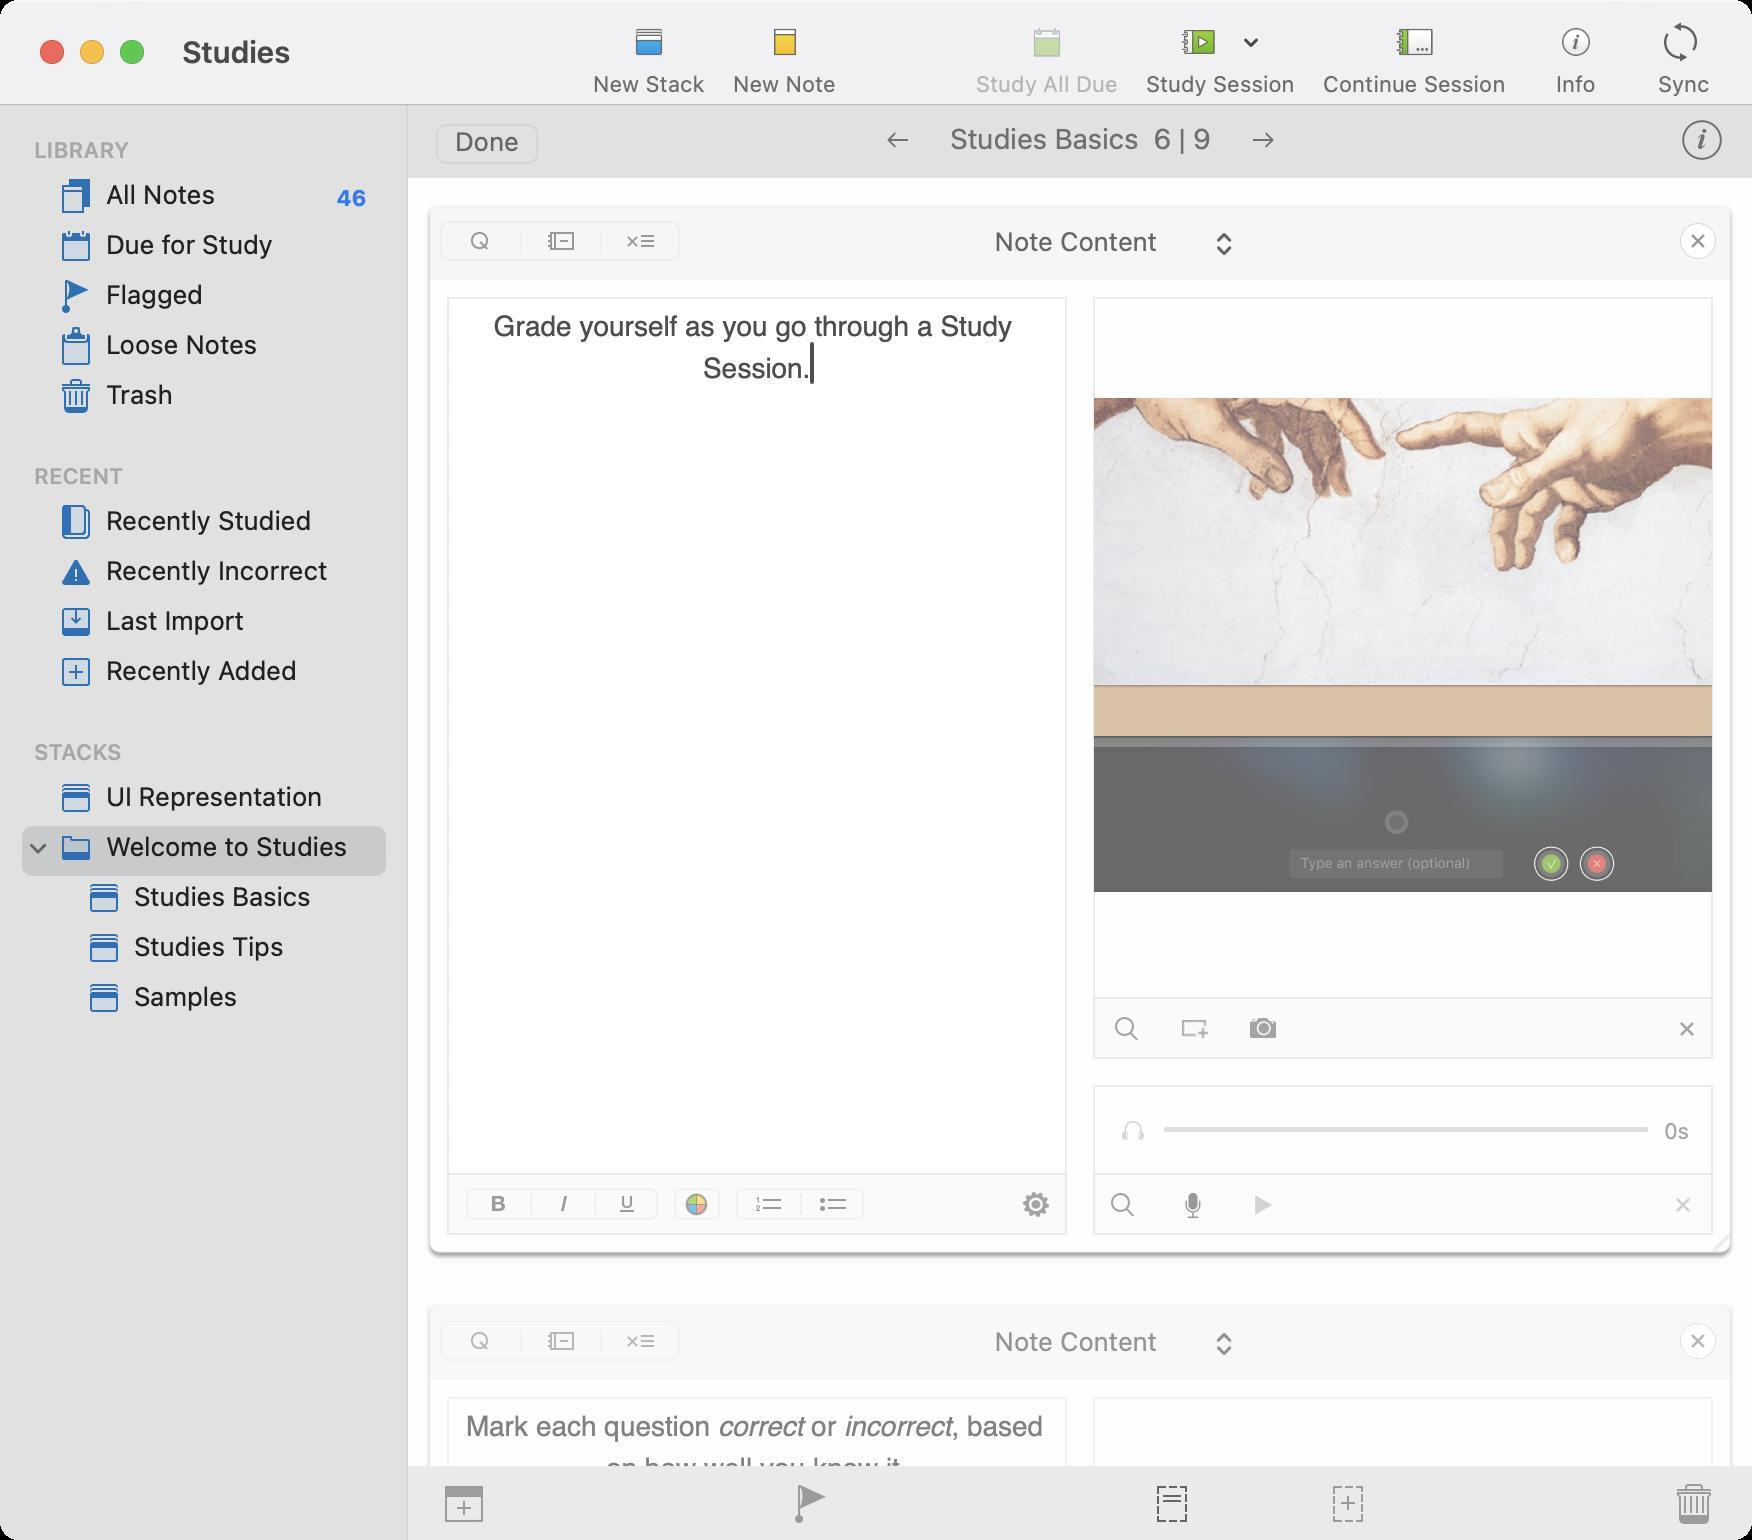
Accessibility tree:
{"name": "Studies", "role": "AXWindow", "description": null, "role_description": "standard window", "value": null, "position": "304.00;42.00", "size": "876;770", "children": [{"name": null, "role": "AXSplitGroup", "description": null, "role_description": "split group", "value": null, "position": "0.00;52.00", "size": "876;718", "children": [{"name": null, "role": "AXScrollArea", "description": null, "role_description": "scroll area", "value": null, "position": "1.00;52.00", "size": "202;719", "children": [{"name": null, "role": "AXOutline", "description": null, "role_description": "outline", "value": null, "position": "1.00;52.00", "size": "202;719", "children": [{"name": null, "role": "AXRow", "description": null, "role_description": "outline row", "value": null, "position": "1.00;62.00", "size": "202;25", "children": [{"name": null, "role": "AXCell", "description": null, "role_description": "cell", "value": null, "position": "11.00;62.00", "size": "182;25", "children": [{"name": null, "role": "AXStaticText", "description": null, "role_description": "text", "value": "LIBRARY", "position": "15.00;65.00", "size": "186;17", "children": []}]}]}, {"name": null, "role": "AXRow", "description": null, "role_description": "outline row", "value": null, "position": "1.00;87.00", "size": "202;25", "children": [{"name": null, "role": "AXCell", "description": null, "role_description": "cell", "value": null, "position": "11.00;87.00", "size": "182;25", "children": [{"name": null, "role": "AXImage", "description": "", "role_description": "image", "value": null, "position": "28.00;88.00", "size": "20;20", "children": []}, {"name": null, "role": "AXStaticText", "description": null, "role_description": "text", "value": "All Notes", "position": "51.00;89.00", "size": "116;16", "children": []}, {"name": null, "role": "AXStaticText", "description": null, "role_description": "text", "value": "46", "position": "166.50;92.00", "size": "20;14", "children": []}, {"name": null, "role": "AXGroup", "description": null, "role_description": "group", "value": null, "position": "124.00;89.00", "size": "63;16", "children": [{"name": null, "role": "AXButton", "description": "STUDY DUE", "role_description": "button", "value": null, "position": "124.00;89.00", "size": "63;16", "children": []}]}, {"name": "", "role": "AXButton", "description": null, "role_description": "button", "value": null, "position": "28.00;89.00", "size": "20;19", "children": []}]}]}, {"name": null, "role": "AXRow", "description": null, "role_description": "outline row", "value": null, "position": "1.00;112.00", "size": "202;25", "children": [{"name": null, "role": "AXCell", "description": null, "role_description": "cell", "value": null, "position": "11.00;112.00", "size": "182;25", "children": [{"name": null, "role": "AXImage", "description": "", "role_description": "image", "value": null, "position": "28.00;113.00", "size": "20;20", "children": []}, {"name": null, "role": "AXStaticText", "description": null, "role_description": "text", "value": "Due for Study", "position": "51.00;114.00", "size": "131;16", "children": []}, {"name": null, "role": "AXStaticText", "description": null, "role_description": "text", "value": "", "position": "182.00;117.00", "size": "4;14", "children": []}, {"name": null, "role": "AXGroup", "description": null, "role_description": "group", "value": null, "position": "145.00;114.00", "size": "42;16", "children": [{"name": null, "role": "AXButton", "description": "STUDY", "role_description": "button", "value": null, "position": "145.00;114.00", "size": "42;16", "children": []}]}, {"name": "", "role": "AXButton", "description": null, "role_description": "button", "value": null, "position": "28.00;114.00", "size": "20;19", "children": []}]}]}, {"name": null, "role": "AXRow", "description": null, "role_description": "outline row", "value": null, "position": "1.00;137.00", "size": "202;25", "children": [{"name": null, "role": "AXCell", "description": null, "role_description": "cell", "value": null, "position": "11.00;137.00", "size": "182;25", "children": [{"name": null, "role": "AXImage", "description": "", "role_description": "image", "value": null, "position": "28.00;138.00", "size": "20;20", "children": []}, {"name": null, "role": "AXStaticText", "description": null, "role_description": "text", "value": "Flagged", "position": "51.00;139.00", "size": "131;16", "children": []}, {"name": null, "role": "AXStaticText", "description": null, "role_description": "text", "value": "", "position": "182.00;142.00", "size": "4;14", "children": []}, {"name": null, "role": "AXGroup", "description": null, "role_description": "group", "value": null, "position": "145.00;139.00", "size": "42;16", "children": [{"name": null, "role": "AXButton", "description": "STUDY", "role_description": "button", "value": null, "position": "145.00;139.00", "size": "42;16", "children": []}]}, {"name": "", "role": "AXButton", "description": null, "role_description": "button", "value": null, "position": "28.00;139.00", "size": "20;19", "children": []}]}]}, {"name": null, "role": "AXRow", "description": null, "role_description": "outline row", "value": null, "position": "1.00;162.00", "size": "202;25", "children": [{"name": null, "role": "AXCell", "description": null, "role_description": "cell", "value": null, "position": "11.00;162.00", "size": "182;25", "children": [{"name": null, "role": "AXImage", "description": "", "role_description": "image", "value": null, "position": "28.00;163.00", "size": "20;20", "children": []}, {"name": null, "role": "AXStaticText", "description": null, "role_description": "text", "value": "Loose Notes", "position": "51.00;164.00", "size": "131;16", "children": []}, {"name": null, "role": "AXStaticText", "description": null, "role_description": "text", "value": "", "position": "182.00;167.00", "size": "4;14", "children": []}, {"name": null, "role": "AXGroup", "description": null, "role_description": "group", "value": null, "position": "145.00;164.00", "size": "42;16", "children": [{"name": null, "role": "AXButton", "description": "STUDY", "role_description": "button", "value": null, "position": "145.00;164.00", "size": "42;16", "children": []}]}, {"name": "", "role": "AXButton", "description": null, "role_description": "button", "value": null, "position": "28.00;164.00", "size": "20;19", "children": []}]}]}, {"name": null, "role": "AXRow", "description": null, "role_description": "outline row", "value": null, "position": "1.00;187.00", "size": "202;25", "children": [{"name": null, "role": "AXCell", "description": null, "role_description": "cell", "value": null, "position": "11.00;187.00", "size": "182;25", "children": [{"name": null, "role": "AXImage", "description": "", "role_description": "image", "value": null, "position": "28.00;188.00", "size": "20;20", "children": []}, {"name": null, "role": "AXStaticText", "description": null, "role_description": "text", "value": "Trash", "position": "51.00;189.00", "size": "131;16", "children": []}, {"name": null, "role": "AXStaticText", "description": null, "role_description": "text", "value": "", "position": "182.00;192.00", "size": "4;14", "children": []}, {"name": null, "role": "AXGroup", "description": null, "role_description": "group", "value": null, "position": "145.00;189.00", "size": "42;16", "children": [{"name": null, "role": "AXButton", "description": "STUDY", "role_description": "button", "value": null, "position": "145.00;189.00", "size": "42;16", "children": []}]}, {"name": "", "role": "AXButton", "description": null, "role_description": "button", "value": null, "position": "28.00;189.00", "size": "20;19", "children": []}]}]}, {"name": null, "role": "AXRow", "description": null, "role_description": "outline row", "value": null, "position": "1.00;225.00", "size": "202;25", "children": [{"name": null, "role": "AXCell", "description": null, "role_description": "cell", "value": null, "position": "11.00;225.00", "size": "182;25", "children": [{"name": null, "role": "AXStaticText", "description": null, "role_description": "text", "value": "RECENT", "position": "15.00;228.00", "size": "186;17", "children": []}]}]}, {"name": null, "role": "AXRow", "description": null, "role_description": "outline row", "value": null, "position": "1.00;250.00", "size": "202;25", "children": [{"name": null, "role": "AXCell", "description": null, "role_description": "cell", "value": null, "position": "11.00;250.00", "size": "182;25", "children": [{"name": null, "role": "AXImage", "description": "", "role_description": "image", "value": null, "position": "28.00;251.00", "size": "20;20", "children": []}, {"name": null, "role": "AXStaticText", "description": null, "role_description": "text", "value": "Recently Studied", "position": "51.00;252.00", "size": "131;16", "children": []}, {"name": null, "role": "AXStaticText", "description": null, "role_description": "text", "value": "", "position": "182.00;255.00", "size": "4;14", "children": []}, {"name": null, "role": "AXGroup", "description": null, "role_description": "group", "value": null, "position": "145.00;252.00", "size": "42;16", "children": [{"name": null, "role": "AXButton", "description": "STUDY", "role_description": "button", "value": null, "position": "145.00;252.00", "size": "42;16", "children": []}]}, {"name": "", "role": "AXButton", "description": null, "role_description": "button", "value": null, "position": "28.00;252.00", "size": "20;19", "children": []}]}]}, {"name": null, "role": "AXRow", "description": null, "role_description": "outline row", "value": null, "position": "1.00;275.00", "size": "202;25", "children": [{"name": null, "role": "AXCell", "description": null, "role_description": "cell", "value": null, "position": "11.00;275.00", "size": "182;25", "children": [{"name": null, "role": "AXImage", "description": "", "role_description": "image", "value": null, "position": "28.00;276.00", "size": "20;20", "children": []}, {"name": null, "role": "AXStaticText", "description": null, "role_description": "text", "value": "Recently Incorrect", "position": "51.00;277.00", "size": "131;16", "children": []}, {"name": null, "role": "AXStaticText", "description": null, "role_description": "text", "value": "", "position": "182.00;280.00", "size": "4;14", "children": []}, {"name": null, "role": "AXGroup", "description": null, "role_description": "group", "value": null, "position": "145.00;277.00", "size": "42;16", "children": [{"name": null, "role": "AXButton", "description": "STUDY", "role_description": "button", "value": null, "position": "145.00;277.00", "size": "42;16", "children": []}]}, {"name": "", "role": "AXButton", "description": null, "role_description": "button", "value": null, "position": "28.00;277.00", "size": "20;19", "children": []}]}]}, {"name": null, "role": "AXRow", "description": null, "role_description": "outline row", "value": null, "position": "1.00;300.00", "size": "202;25", "children": [{"name": null, "role": "AXCell", "description": null, "role_description": "cell", "value": null, "position": "11.00;300.00", "size": "182;25", "children": [{"name": null, "role": "AXImage", "description": "", "role_description": "image", "value": null, "position": "28.00;301.00", "size": "20;20", "children": []}, {"name": null, "role": "AXStaticText", "description": null, "role_description": "text", "value": "Last Import", "position": "51.00;302.00", "size": "131;16", "children": []}, {"name": null, "role": "AXStaticText", "description": null, "role_description": "text", "value": "", "position": "182.00;305.00", "size": "4;14", "children": []}, {"name": null, "role": "AXGroup", "description": null, "role_description": "group", "value": null, "position": "145.00;302.00", "size": "42;16", "children": [{"name": null, "role": "AXButton", "description": "STUDY", "role_description": "button", "value": null, "position": "145.00;302.00", "size": "42;16", "children": []}]}, {"name": "", "role": "AXButton", "description": null, "role_description": "button", "value": null, "position": "28.00;302.00", "size": "20;19", "children": []}]}]}, {"name": null, "role": "AXRow", "description": null, "role_description": "outline row", "value": null, "position": "1.00;325.00", "size": "202;25", "children": [{"name": null, "role": "AXCell", "description": null, "role_description": "cell", "value": null, "position": "11.00;325.00", "size": "182;25", "children": [{"name": null, "role": "AXImage", "description": "", "role_description": "image", "value": null, "position": "28.00;326.00", "size": "20;20", "children": []}, {"name": null, "role": "AXStaticText", "description": null, "role_description": "text", "value": "Recently Added", "position": "51.00;327.00", "size": "131;16", "children": []}, {"name": null, "role": "AXStaticText", "description": null, "role_description": "text", "value": "", "position": "182.00;330.00", "size": "4;14", "children": []}, {"name": null, "role": "AXGroup", "description": null, "role_description": "group", "value": null, "position": "145.00;327.00", "size": "42;16", "children": [{"name": null, "role": "AXButton", "description": "STUDY", "role_description": "button", "value": null, "position": "145.00;327.00", "size": "42;16", "children": []}]}, {"name": "", "role": "AXButton", "description": null, "role_description": "button", "value": null, "position": "28.00;327.00", "size": "20;19", "children": []}]}]}, {"name": null, "role": "AXRow", "description": null, "role_description": "outline row", "value": null, "position": "1.00;363.00", "size": "202;25", "children": [{"name": null, "role": "AXCell", "description": null, "role_description": "cell", "value": null, "position": "11.00;363.00", "size": "182;25", "children": [{"name": null, "role": "AXStaticText", "description": null, "role_description": "text", "value": "STACKS", "position": "15.00;366.00", "size": "186;17", "children": []}]}]}, {"name": null, "role": "AXRow", "description": null, "role_description": "outline row", "value": null, "position": "1.00;388.00", "size": "202;25", "children": [{"name": null, "role": "AXCell", "description": null, "role_description": "cell", "value": null, "position": "11.00;388.00", "size": "182;25", "children": [{"name": null, "role": "AXImage", "description": "", "role_description": "image", "value": null, "position": "28.00;389.00", "size": "20;20", "children": []}, {"name": null, "role": "AXStaticText", "description": null, "role_description": "text", "value": "UI Representation", "position": "51.00;390.00", "size": "131;16", "children": []}, {"name": null, "role": "AXStaticText", "description": null, "role_description": "text", "value": "", "position": "182.00;393.00", "size": "4;14", "children": []}, {"name": null, "role": "AXGroup", "description": null, "role_description": "group", "value": null, "position": "145.00;390.00", "size": "42;16", "children": [{"name": null, "role": "AXButton", "description": "STUDY", "role_description": "button", "value": null, "position": "145.00;390.00", "size": "42;16", "children": []}]}, {"name": "", "role": "AXButton", "description": null, "role_description": "button", "value": null, "position": "28.00;390.00", "size": "20;19", "children": []}]}]}, {"name": null, "role": "AXRow", "description": null, "role_description": "outline row", "value": null, "position": "1.00;413.00", "size": "202;25", "children": [{"name": null, "role": "AXCell", "description": null, "role_description": "cell", "value": null, "position": "11.00;413.00", "size": "182;25", "children": [{"name": null, "role": "AXImage", "description": "", "role_description": "image", "value": null, "position": "28.00;414.00", "size": "20;20", "children": []}, {"name": null, "role": "AXStaticText", "description": null, "role_description": "text", "value": "Welcome to Studies", "position": "51.00;415.00", "size": "131;16", "children": []}, {"name": null, "role": "AXStaticText", "description": null, "role_description": "text", "value": "", "position": "182.00;418.00", "size": "4;14", "children": []}, {"name": null, "role": "AXGroup", "description": null, "role_description": "group", "value": null, "position": "145.00;415.00", "size": "42;16", "children": [{"name": null, "role": "AXButton", "description": "STUDY", "role_description": "button", "value": null, "position": "145.00;415.00", "size": "42;16", "children": []}]}, {"name": "", "role": "AXButton", "description": null, "role_description": "button", "value": null, "position": "28.00;415.00", "size": "20;19", "children": []}, {"name": null, "role": "AXDisclosureTriangle", "description": null, "role_description": "disclosure triangle", "value": 1, "position": "13.00;413.00", "size": "13;25", "children": []}]}]}, {"name": null, "role": "AXRow", "description": null, "role_description": "outline row", "value": null, "position": "1.00;438.00", "size": "202;25", "children": [{"name": null, "role": "AXCell", "description": null, "role_description": "cell", "value": null, "position": "11.00;438.00", "size": "182;25", "children": [{"name": null, "role": "AXImage", "description": "", "role_description": "image", "value": null, "position": "42.00;439.00", "size": "20;20", "children": []}, {"name": null, "role": "AXStaticText", "description": null, "role_description": "text", "value": "Studies Basics", "position": "65.00;440.00", "size": "117;16", "children": []}, {"name": null, "role": "AXStaticText", "description": null, "role_description": "text", "value": "", "position": "182.00;443.00", "size": "4;14", "children": []}, {"name": null, "role": "AXGroup", "description": null, "role_description": "group", "value": null, "position": "145.00;440.00", "size": "42;16", "children": [{"name": null, "role": "AXButton", "description": "STUDY", "role_description": "button", "value": null, "position": "145.00;440.00", "size": "42;16", "children": []}]}, {"name": "", "role": "AXButton", "description": null, "role_description": "button", "value": null, "position": "42.00;440.00", "size": "20;19", "children": []}]}]}, {"name": null, "role": "AXRow", "description": null, "role_description": "outline row", "value": null, "position": "1.00;463.00", "size": "202;25", "children": [{"name": null, "role": "AXCell", "description": null, "role_description": "cell", "value": null, "position": "11.00;463.00", "size": "182;25", "children": [{"name": null, "role": "AXImage", "description": "", "role_description": "image", "value": null, "position": "42.00;464.00", "size": "20;20", "children": []}, {"name": null, "role": "AXStaticText", "description": null, "role_description": "text", "value": "Studies Tips", "position": "65.00;465.00", "size": "117;16", "children": []}, {"name": null, "role": "AXStaticText", "description": null, "role_description": "text", "value": "", "position": "182.00;468.00", "size": "4;14", "children": []}, {"name": null, "role": "AXGroup", "description": null, "role_description": "group", "value": null, "position": "145.00;465.00", "size": "42;16", "children": [{"name": null, "role": "AXButton", "description": "STUDY", "role_description": "button", "value": null, "position": "145.00;465.00", "size": "42;16", "children": []}]}, {"name": "", "role": "AXButton", "description": null, "role_description": "button", "value": null, "position": "42.00;465.00", "size": "20;19", "children": []}]}]}, {"name": null, "role": "AXRow", "description": null, "role_description": "outline row", "value": null, "position": "1.00;488.00", "size": "202;25", "children": [{"name": null, "role": "AXCell", "description": null, "role_description": "cell", "value": null, "position": "11.00;488.00", "size": "182;25", "children": [{"name": null, "role": "AXImage", "description": "", "role_description": "image", "value": null, "position": "42.00;489.00", "size": "20;20", "children": []}, {"name": null, "role": "AXStaticText", "description": null, "role_description": "text", "value": "Samples", "position": "65.00;490.00", "size": "117;16", "children": []}, {"name": null, "role": "AXStaticText", "description": null, "role_description": "text", "value": "", "position": "182.00;493.00", "size": "4;14", "children": []}, {"name": null, "role": "AXGroup", "description": null, "role_description": "group", "value": null, "position": "145.00;490.00", "size": "42;16", "children": [{"name": null, "role": "AXButton", "description": "STUDY", "role_description": "button", "value": null, "position": "145.00;490.00", "size": "42;16", "children": []}]}, {"name": "", "role": "AXButton", "description": null, "role_description": "button", "value": null, "position": "42.00;490.00", "size": "20;19", "children": []}]}]}, {"name": null, "role": "AXColumn", "description": null, "role_description": "column", "value": null, "position": "11.00;52.00", "size": "182;719", "children": []}]}]}, {"name": null, "role": "AXSplitter", "description": null, "role_description": "splitter", "value": 203.0, "position": "203.00;52.00", "size": "1;718", "children": []}, {"name": null, "role": "AXScrollArea", "description": null, "role_description": "scroll area", "value": null, "position": "203.00;91.00", "size": "674;640", "children": [{"name": null, "role": "AXGrid", "description": null, "role_description": "grid", "value": null, "position": "203.00;91.00", "size": "674;1650", "children": [{"name": null, "role": "AXUnknown", "description": null, "role_description": "unknown", "value": null, "position": "203.00;91.00", "size": "674;550", "children": [{"name": "", "role": "AXButton", "description": null, "role_description": "button", "value": null, "position": "832.00;107.00", "size": "34;27", "children": []}, {"name": null, "role": "AXGroup", "description": null, "role_description": "group", "value": null, "position": "219.00;109.50", "size": "122;23", "children": [{"name": null, "role": "AXCheckBox", "description": null, "role_description": "checkbox", "value": 0, "position": "219.00;109.50", "size": "42;23", "children": []}, {"name": null, "role": "AXCheckBox", "description": null, "role_description": "checkbox", "value": 0, "position": "261.00;109.50", "size": "40;23", "children": []}, {"name": null, "role": "AXCheckBox", "description": null, "role_description": "checkbox", "value": 0, "position": "301.00;109.50", "size": "40;23", "children": []}]}, {"name": null, "role": "AXScrollArea", "description": null, "role_description": "scroll area", "value": null, "position": "224.00;149.00", "size": "309;437", "children": [{"name": "", "role": "AXWebArea", "description": "", "role_description": "HTML content", "value": "", "position": "224.00;149.00", "size": "309;437", "children": [{"name": "", "role": "AXTextArea", "description": "", "role_description": "text entry area", "value": "Grade yourself as you go through a Study Session.", "position": "233.00;153.00", "size": "291;429", "children": [{"name": "", "role": "AXStaticText", "description": "", "role_description": "text", "value": "Grade yourself as you go through a Study Session.", "position": "246.00;155.00", "size": "265;37", "children": []}]}]}]}, {"name": null, "role": "AXGroup", "description": null, "role_description": "group", "value": null, "position": "232.00;593.00", "size": "98;19", "children": [{"name": null, "role": "AXCheckBox", "description": null, "role_description": "checkbox", "value": 0, "position": "232.00;593.00", "size": "34;19", "children": []}, {"name": null, "role": "AXCheckBox", "description": null, "role_description": "checkbox", "value": 0, "position": "266.00;593.00", "size": "32;19", "children": []}, {"name": null, "role": "AXCheckBox", "description": null, "role_description": "checkbox", "value": 0, "position": "298.00;593.00", "size": "32;19", "children": []}]}, {"name": null, "role": "AXGroup", "description": null, "role_description": "group", "value": null, "position": "336.00;593.00", "size": "25;19", "children": [{"name": null, "role": "AXButton", "description": null, "role_description": "button", "value": null, "position": "336.00;593.00", "size": "25;19", "children": []}]}, {"name": null, "role": "AXGroup", "description": null, "role_description": "group", "value": null, "position": "367.00;593.00", "size": "66;19", "children": [{"name": null, "role": "AXButton", "description": null, "role_description": "button", "value": null, "position": "367.00;593.00", "size": "34;19", "children": []}, {"name": null, "role": "AXButton", "description": null, "role_description": "button", "value": null, "position": "401.00;593.00", "size": "32;19", "children": []}]}, {"name": "", "role": "AXButton", "description": null, "role_description": "button", "value": null, "position": "508.00;594.50", "size": "20;15", "children": []}, {"name": "", "role": "AXButton", "description": null, "role_description": "button", "value": null, "position": "556.00;507.00", "size": "15;15", "children": []}, {"name": "", "role": "AXButton", "description": null, "role_description": "button", "value": null, "position": "591.00;510.00", "size": "13;9", "children": []}, {"name": "", "role": "AXButton", "description": null, "role_description": "button", "value": null, "position": "624.00;507.00", "size": "15;15", "children": []}, {"name": "", "role": "AXButton", "description": null, "role_description": "button", "value": null, "position": "836.00;507.00", "size": "15;15", "children": []}, {"name": null, "role": "AXImage", "description": "939E4850 2A7A 47F3 9151 8D2CF8", "role_description": "image", "value": null, "position": "547.00;150.00", "size": "309;346", "children": []}, {"name": null, "role": "AXImage", "description": "FEAudioControlsBadgeInactive", "role_description": "image", "value": null, "position": "559.00;558.00", "size": "15;15", "children": []}, {"name": null, "role": "AXProgressIndicator", "description": null, "role_description": "progress indicator", "value": 0.0, "position": "582.00;559.50", "size": "242;12", "children": []}, {"name": null, "role": "AXStaticText", "description": null, "role_description": "text", "value": "0s", "position": "830.00;558.50", "size": "17;14", "children": []}, {"name": "", "role": "AXButton", "description": null, "role_description": "button", "value": null, "position": "554.00;595.00", "size": "15;15", "children": []}, {"name": "", "role": "AXButton", "description": null, "role_description": "button", "value": null, "position": "589.00;595.00", "size": "15;15", "children": []}, {"name": "", "role": "AXButton", "description": null, "role_description": "button", "value": null, "position": "624.00;595.00", "size": "15;15", "children": []}, {"name": "", "role": "AXButton", "description": null, "role_description": "button", "value": null, "position": "834.00;595.00", "size": "15;15", "children": []}, {"name": null, "role": "AXImage", "description": "FEFrontResizeClip", "role_description": "image", "value": null, "position": "848.00;610.00", "size": "22;21", "children": []}, {"name": null, "role": "AXComboBox", "description": null, "role_description": "combo box", "value": "Note Content", "position": "470.00;109.50", "size": "154;23", "children": [{"name": "", "role": "AXButton", "description": null, "role_description": "button", "value": null, "position": "601.00;109.50", "size": "28;23", "children": []}]}]}, {"name": null, "role": "AXUnknown", "description": null, "role_description": "unknown", "value": null, "position": "203.00;641.00", "size": "674;550", "children": [{"name": "", "role": "AXButton", "description": null, "role_description": "button", "value": null, "position": "832.00;657.00", "size": "34;27", "children": []}, {"name": null, "role": "AXGroup", "description": null, "role_description": "group", "value": null, "position": "219.00;659.50", "size": "122;23", "children": [{"name": null, "role": "AXCheckBox", "description": null, "role_description": "checkbox", "value": 0, "position": "219.00;659.50", "size": "42;23", "children": []}, {"name": null, "role": "AXCheckBox", "description": null, "role_description": "checkbox", "value": 0, "position": "261.00;659.50", "size": "40;23", "children": []}, {"name": null, "role": "AXCheckBox", "description": null, "role_description": "checkbox", "value": 0, "position": "301.00;659.50", "size": "40;23", "children": []}]}, {"name": null, "role": "AXScrollArea", "description": null, "role_description": "scroll area", "value": null, "position": "224.00;699.00", "size": "309;437", "children": [{"name": "", "role": "AXWebArea", "description": "", "role_description": "HTML content", "value": "", "position": "224.00;699.00", "size": "309;437", "children": [{"name": "", "role": "AXTextArea", "description": "", "role_description": "text entry area", "value": "Mark each question correct or incorrect, based on how well you know it.", "position": "233.00;703.00", "size": "291;429", "children": [{"name": "", "role": "AXStaticText", "description": "", "role_description": "text", "value": "Mark each question ", "position": "233.00;705.00", "size": "127;16", "children": []}, {"name": "", "role": "AXStaticText", "description": "", "role_description": "text", "value": "correct", "position": "359.00;705.00", "size": "43;16", "children": []}, {"name": "", "role": "AXStaticText", "description": "", "role_description": "text", "value": " or ", "position": "401.00;705.00", "size": "22;16", "children": []}, {"name": "", "role": "AXStaticText", "description": "", "role_description": "text", "value": "incorrect", "position": "422.00;705.00", "size": "54;16", "children": []}, {"name": "", "role": "AXStaticText", "description": "", "role_description": "text", "value": ", based on how well you know it.", "position": "303.00;705.00", "size": "223;37", "children": []}]}]}]}, {"name": null, "role": "AXGroup", "description": null, "role_description": "group", "value": null, "position": "232.00;1143.00", "size": "98;19", "children": [{"name": null, "role": "AXCheckBox", "description": null, "role_description": "checkbox", "value": 0, "position": "232.00;1143.00", "size": "34;19", "children": []}, {"name": null, "role": "AXCheckBox", "description": null, "role_description": "checkbox", "value": 0, "position": "266.00;1143.00", "size": "32;19", "children": []}, {"name": null, "role": "AXCheckBox", "description": null, "role_description": "checkbox", "value": 0, "position": "298.00;1143.00", "size": "32;19", "children": []}]}, {"name": null, "role": "AXGroup", "description": null, "role_description": "group", "value": null, "position": "336.00;1143.00", "size": "25;19", "children": [{"name": null, "role": "AXButton", "description": null, "role_description": "button", "value": null, "position": "336.00;1143.00", "size": "25;19", "children": []}]}, {"name": null, "role": "AXGroup", "description": null, "role_description": "group", "value": null, "position": "367.00;1143.00", "size": "66;19", "children": [{"name": null, "role": "AXButton", "description": null, "role_description": "button", "value": null, "position": "367.00;1143.00", "size": "34;19", "children": []}, {"name": null, "role": "AXButton", "description": null, "role_description": "button", "value": null, "position": "401.00;1143.00", "size": "32;19", "children": []}]}, {"name": "", "role": "AXButton", "description": null, "role_description": "button", "value": null, "position": "508.00;1144.50", "size": "20;15", "children": []}, {"name": "", "role": "AXButton", "description": null, "role_description": "button", "value": null, "position": "556.00;1057.00", "size": "15;15", "children": []}, {"name": "", "role": "AXButton", "description": null, "role_description": "button", "value": null, "position": "591.00;1060.00", "size": "13;9", "children": []}, {"name": "", "role": "AXButton", "description": null, "role_description": "button", "value": null, "position": "624.00;1057.00", "size": "15;15", "children": []}, {"name": "", "role": "AXButton", "description": null, "role_description": "button", "value": null, "position": "836.00;1057.00", "size": "15;15", "children": []}, {"name": null, "role": "AXImage", "description": "36F67C34 DA88 4BB5 B018 556608", "role_description": "image", "value": null, "position": "547.00;700.00", "size": "309;346", "children": []}, {"name": null, "role": "AXImage", "description": "FEAudioControlsBadgeInactive", "role_description": "image", "value": null, "position": "559.00;1108.00", "size": "15;15", "children": []}, {"name": null, "role": "AXProgressIndicator", "description": null, "role_description": "progress indicator", "value": 0.0, "position": "582.00;1109.50", "size": "242;12", "children": []}, {"name": null, "role": "AXStaticText", "description": null, "role_description": "text", "value": "0s", "position": "830.00;1108.50", "size": "17;14", "children": []}, {"name": "", "role": "AXButton", "description": null, "role_description": "button", "value": null, "position": "554.00;1145.00", "size": "15;15", "children": []}, {"name": "", "role": "AXButton", "description": null, "role_description": "button", "value": null, "position": "589.00;1145.00", "size": "15;15", "children": []}, {"name": "", "role": "AXButton", "description": null, "role_description": "button", "value": null, "position": "624.00;1145.00", "size": "15;15", "children": []}, {"name": "", "role": "AXButton", "description": null, "role_description": "button", "value": null, "position": "834.00;1145.00", "size": "15;15", "children": []}, {"name": null, "role": "AXImage", "description": "FEFrontResizeClip", "role_description": "image", "value": null, "position": "848.00;1160.00", "size": "22;21", "children": []}, {"name": null, "role": "AXComboBox", "description": null, "role_description": "combo box", "value": "Note Content", "position": "470.00;659.50", "size": "154;23", "children": [{"name": "", "role": "AXButton", "description": null, "role_description": "button", "value": null, "position": "601.00;659.50", "size": "28;23", "children": []}]}]}, {"name": null, "role": "AXUnknown", "description": null, "role_description": "unknown", "value": null, "position": "203.00;1191.00", "size": "674;550", "children": [{"name": "", "role": "AXButton", "description": null, "role_description": "button", "value": null, "position": "832.00;1207.00", "size": "34;27", "children": []}, {"name": null, "role": "AXGroup", "description": null, "role_description": "group", "value": null, "position": "219.00;1209.50", "size": "122;23", "children": [{"name": null, "role": "AXCheckBox", "description": null, "role_description": "checkbox", "value": 0, "position": "219.00;1209.50", "size": "42;23", "children": []}, {"name": null, "role": "AXCheckBox", "description": null, "role_description": "checkbox", "value": 0, "position": "261.00;1209.50", "size": "40;23", "children": []}, {"name": null, "role": "AXCheckBox", "description": null, "role_description": "checkbox", "value": 0, "position": "301.00;1209.50", "size": "40;23", "children": []}]}, {"name": null, "role": "AXScrollArea", "description": null, "role_description": "scroll area", "value": null, "position": "224.00;1249.00", "size": "309;437", "children": [{"name": "", "role": "AXWebArea", "description": "", "role_description": "HTML content", "value": "", "position": "224.00;1249.00", "size": "309;437", "children": [{"name": "", "role": "AXTextArea", "description": "", "role_description": "text entry area", "value": "The study schedule will use the information to show you difficult notes more often.", "position": "233.00;1253.00", "size": "291;429", "children": [{"name": "", "role": "AXStaticText", "description": "", "role_description": "text", "value": "The study schedule will use the information to show you difficult notes more often.", "position": "234.00;1255.00", "size": "289;37", "children": []}]}]}]}, {"name": null, "role": "AXGroup", "description": null, "role_description": "group", "value": null, "position": "232.00;1693.00", "size": "98;19", "children": [{"name": null, "role": "AXCheckBox", "description": null, "role_description": "checkbox", "value": 0, "position": "232.00;1693.00", "size": "34;19", "children": []}, {"name": null, "role": "AXCheckBox", "description": null, "role_description": "checkbox", "value": 0, "position": "266.00;1693.00", "size": "32;19", "children": []}, {"name": null, "role": "AXCheckBox", "description": null, "role_description": "checkbox", "value": 0, "position": "298.00;1693.00", "size": "32;19", "children": []}]}, {"name": null, "role": "AXGroup", "description": null, "role_description": "group", "value": null, "position": "336.00;1693.00", "size": "25;19", "children": [{"name": null, "role": "AXButton", "description": null, "role_description": "button", "value": null, "position": "336.00;1693.00", "size": "25;19", "children": []}]}, {"name": null, "role": "AXGroup", "description": null, "role_description": "group", "value": null, "position": "367.00;1693.00", "size": "66;19", "children": [{"name": null, "role": "AXButton", "description": null, "role_description": "button", "value": null, "position": "367.00;1693.00", "size": "34;19", "children": []}, {"name": null, "role": "AXButton", "description": null, "role_description": "button", "value": null, "position": "401.00;1693.00", "size": "32;19", "children": []}]}, {"name": "", "role": "AXButton", "description": null, "role_description": "button", "value": null, "position": "508.00;1694.50", "size": "20;15", "children": []}, {"name": "", "role": "AXButton", "description": null, "role_description": "button", "value": null, "position": "556.00;1607.00", "size": "15;15", "children": []}, {"name": "", "role": "AXButton", "description": null, "role_description": "button", "value": null, "position": "591.00;1610.00", "size": "13;9", "children": []}, {"name": "", "role": "AXButton", "description": null, "role_description": "button", "value": null, "position": "624.00;1607.00", "size": "15;15", "children": []}, {"name": "", "role": "AXButton", "description": null, "role_description": "button", "value": null, "position": "836.00;1607.00", "size": "15;15", "children": []}, {"name": null, "role": "AXImage", "description": "F7E0922C 0FE3 4827 AACF F126AC", "role_description": "image", "value": null, "position": "547.00;1250.00", "size": "309;346", "children": []}, {"name": null, "role": "AXImage", "description": "FEAudioControlsBadgeInactive", "role_description": "image", "value": null, "position": "559.00;1658.00", "size": "15;15", "children": []}, {"name": null, "role": "AXProgressIndicator", "description": null, "role_description": "progress indicator", "value": 0.0, "position": "582.00;1659.50", "size": "242;12", "children": []}, {"name": null, "role": "AXStaticText", "description": null, "role_description": "text", "value": "0s", "position": "830.00;1658.50", "size": "17;14", "children": []}, {"name": "", "role": "AXButton", "description": null, "role_description": "button", "value": null, "position": "554.00;1695.00", "size": "15;15", "children": []}, {"name": "", "role": "AXButton", "description": null, "role_description": "button", "value": null, "position": "589.00;1695.00", "size": "15;15", "children": []}, {"name": "", "role": "AXButton", "description": null, "role_description": "button", "value": null, "position": "624.00;1695.00", "size": "15;15", "children": []}, {"name": "", "role": "AXButton", "description": null, "role_description": "button", "value": null, "position": "834.00;1695.00", "size": "15;15", "children": []}, {"name": null, "role": "AXImage", "description": "FEFrontResizeClip", "role_description": "image", "value": null, "position": "848.00;1710.00", "size": "22;21", "children": []}, {"name": null, "role": "AXComboBox", "description": null, "role_description": "combo box", "value": "Note Content", "position": "470.00;1209.50", "size": "154;23", "children": [{"name": "", "role": "AXButton", "description": null, "role_description": "button", "value": null, "position": "601.00;1209.50", "size": "28;23", "children": []}]}]}]}, {"name": null, "role": "AXScrollBar", "description": null, "role_description": "scroll bar", "value": 0.0, "position": "861.00;91.00", "size": "16;640", "children": [{"name": null, "role": "AXValueIndicator", "description": null, "role_description": "value indicator", "value": 0.0, "position": "865.00;92.00", "size": "12;266", "children": []}, {"name": null, "role": "AXButton", "description": null, "role_description": "increment arrow button", "value": null, "position": "861.00;91.00", "size": "0;0", "children": []}, {"name": null, "role": "AXButton", "description": null, "role_description": "decrement arrow button", "value": null, "position": "861.00;91.00", "size": "0;0", "children": []}, {"name": null, "role": "AXButton", "description": null, "role_description": "increment page button", "value": null, "position": "865.00;358.00", "size": "12;373", "children": []}, {"name": null, "role": "AXButton", "description": null, "role_description": "decrement page button", "value": null, "position": "865.00;91.00", "size": "12;1", "children": []}]}]}, {"name": "", "role": "AXButton", "description": null, "role_description": "button", "value": null, "position": "832.00;737.00", "size": "30;30", "children": []}, {"name": "", "role": "AXButton", "description": null, "role_description": "button", "value": null, "position": "659.00;737.00", "size": "30;30", "children": []}, {"name": "", "role": "AXMenuButton", "description": null, "role_description": "menu button", "value": null, "position": "563.00;737.00", "size": "56;30", "children": []}, {"name": "", "role": "AXCheckBox", "description": null, "role_description": "toggle button", "value": 0, "position": "390.00;737.00", "size": "30;30", "children": []}, {"name": "", "role": "AXButton", "description": null, "role_description": "button", "value": null, "position": "217.00;737.00", "size": "30;30", "children": []}, {"name": "Done", "role": "AXButton", "description": null, "role_description": "button", "value": null, "position": "217.00;59.00", "size": "53;26", "children": []}, {"name": null, "role": "AXStaticText", "description": null, "role_description": "text", "value": "Studies Basics  6 | 9", "position": "471.00;60.50", "size": "138;17", "children": []}, {"name": "", "role": "AXButton", "description": null, "role_description": "button", "value": null, "position": "433.00;54.00", "size": "32;32", "children": []}, {"name": "", "role": "AXButton", "description": null, "role_description": "button", "value": null, "position": "615.50;54.00", "size": "32;32", "children": []}, {"name": "", "role": "AXButton", "description": null, "role_description": "button", "value": null, "position": "835.00;58.00", "size": "32;24", "children": []}]}, {"name": null, "role": "AXToolbar", "description": null, "role_description": "toolbar", "value": null, "position": "0.00;0.00", "size": "876;52", "children": [{"name": "New_Stack", "role": "AXButton", "description": null, "role_description": "button", "value": null, "position": "289.50;0.00", "size": "70;52", "children": []}, {"name": "New_Note", "role": "AXButton", "description": null, "role_description": "button", "value": null, "position": "359.50;0.00", "size": "66;52", "children": []}, {"name": null, "role": "AXButton", "description": null, "role_description": "button", "value": null, "position": "434.00;0.00", "size": "38;52", "children": []}, {"name": "Study_All_Due", "role": "AXButton", "description": null, "role_description": "button", "value": null, "position": "481.00;0.00", "size": "85;52", "children": []}, {"name": "Study_Session", "role": "AXMenuButton", "description": null, "role_description": "menu button", "value": null, "position": "566.00;0.00", "size": "88;52", "children": [{"name": "", "role": "AXMenuButton", "description": null, "role_description": "menu button", "value": null, "position": "581.00;10.00", "size": "54;22", "children": []}, {"name": null, "role": "AXStaticText", "description": null, "role_description": "text", "value": "Study Session", "position": "569.00;35.00", "size": "82;14", "children": []}]}, {"name": "Continue_Session", "role": "AXButton", "description": null, "role_description": "button", "value": null, "position": "654.50;0.00", "size": "106;52", "children": []}, {"name": "Info", "role": "AXButton", "description": null, "role_description": "button", "value": null, "position": "769.00;0.00", "size": "38;52", "children": []}, {"name": "Sync", "role": "AXButton", "description": null, "role_description": "button", "value": null, "position": "816.00;0.00", "size": "52;52", "children": []}]}, {"name": null, "role": "AXButton", "description": null, "role_description": "close button", "value": null, "position": "19.00;18.00", "size": "14;16", "children": []}, {"name": null, "role": "AXButton", "description": null, "role_description": "full screen button", "value": null, "position": "59.00;18.00", "size": "14;16", "children": [{"name": null, "role": "AXGroup", "description": null, "role_description": "group", "value": null, "position": "59.00;18.00", "size": "14;16", "children": [{"name": null, "role": "AXGroup", "description": null, "role_description": "group", "value": null, "position": "59.00;18.00", "size": "14;16", "children": []}]}]}, {"name": null, "role": "AXButton", "description": null, "role_description": "minimize button", "value": null, "position": "39.00;18.00", "size": "14;16", "children": []}, {"name": null, "role": "AXStaticText", "description": null, "role_description": "text", "value": "Studies", "position": "87.00;0.00", "size": "202;52", "children": []}]}